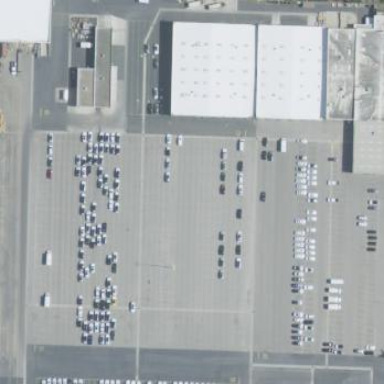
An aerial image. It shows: Parking area.